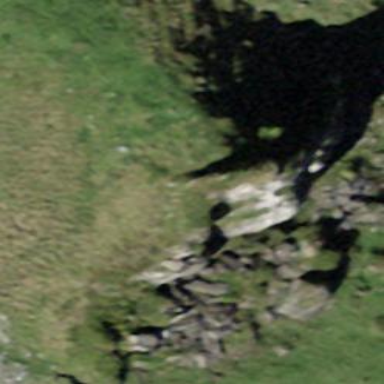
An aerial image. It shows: Natural rock formation.